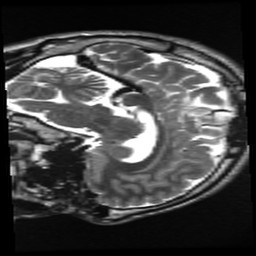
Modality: T2w
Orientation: sagittal
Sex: male
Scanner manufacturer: ge
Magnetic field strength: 3 T
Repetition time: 5 s
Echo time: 0.1015 s